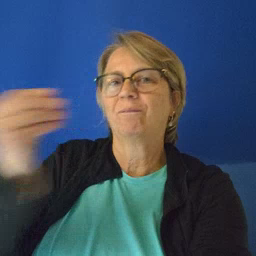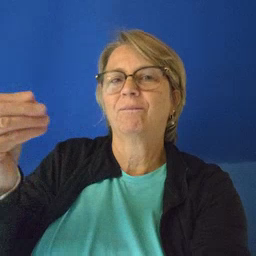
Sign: wolf